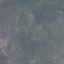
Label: HerbaceousVegetation